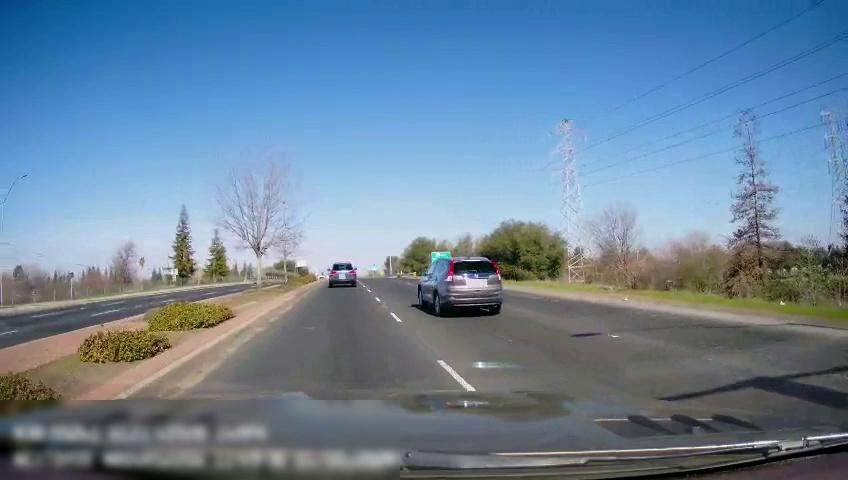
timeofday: Day
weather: Sunny
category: Drivable Space
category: Drivable Space
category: Vehicles | SUV
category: Vehicles | SUV
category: Lanes | Current Lane
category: Lanes | Alternate Lane
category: Lanes | Opposite Lane
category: Lanes | Opposite Lane
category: Traffic | Signs